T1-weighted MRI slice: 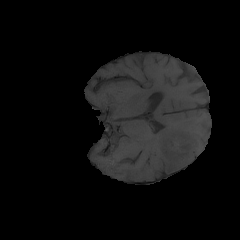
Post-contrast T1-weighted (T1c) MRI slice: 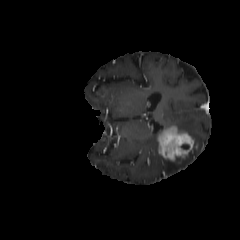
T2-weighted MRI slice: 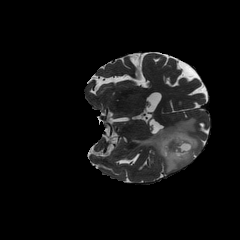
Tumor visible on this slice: yes